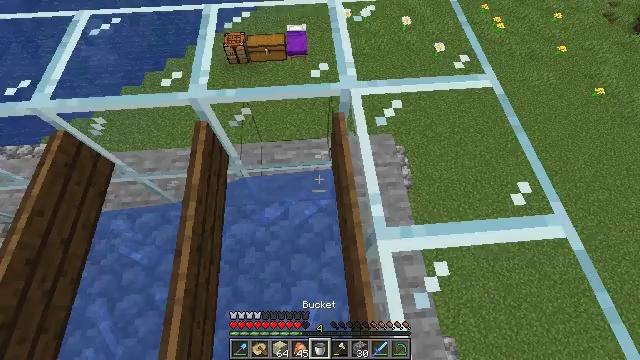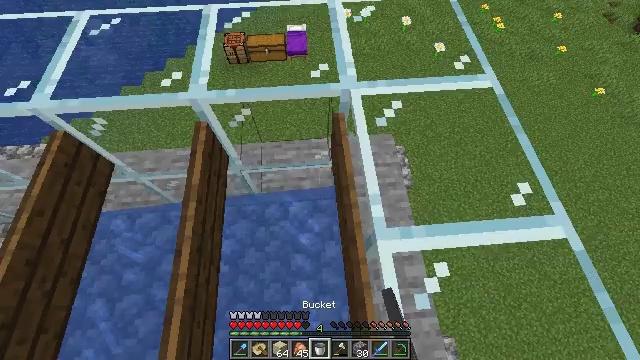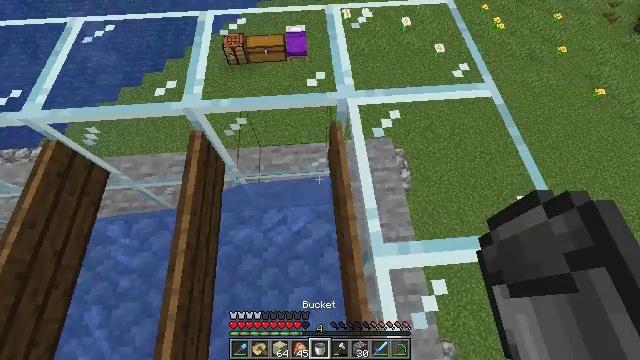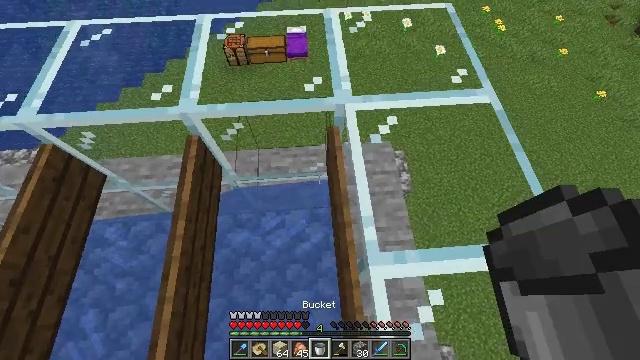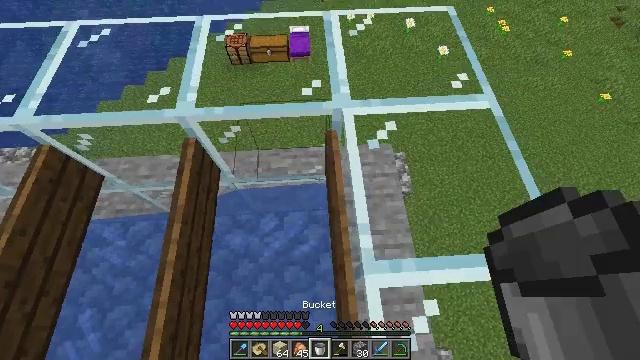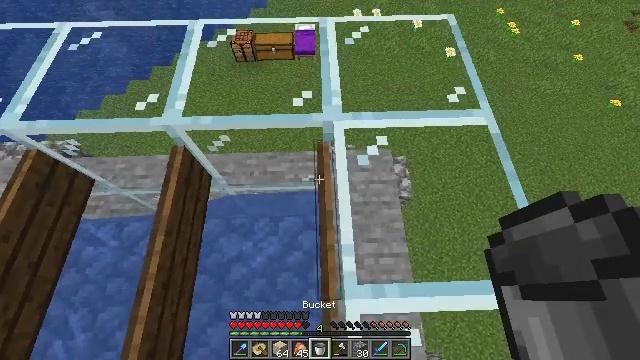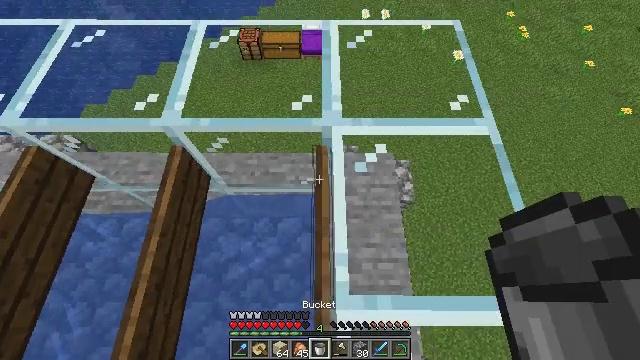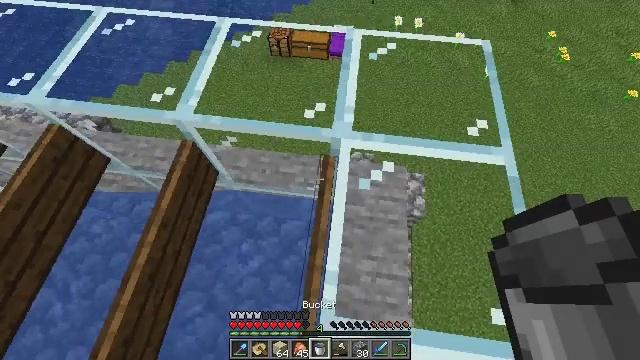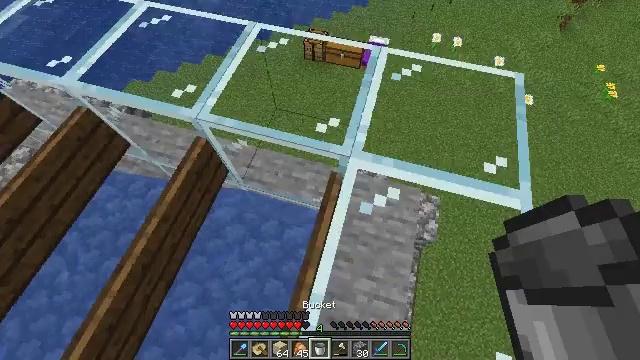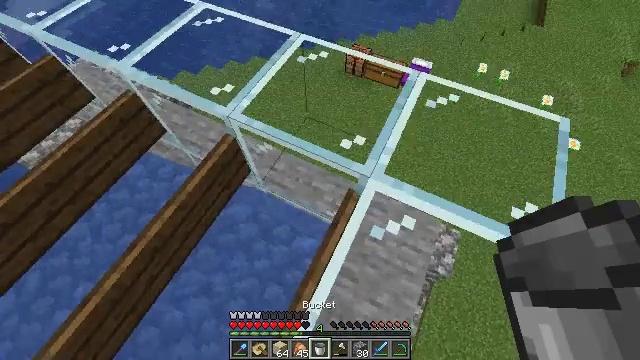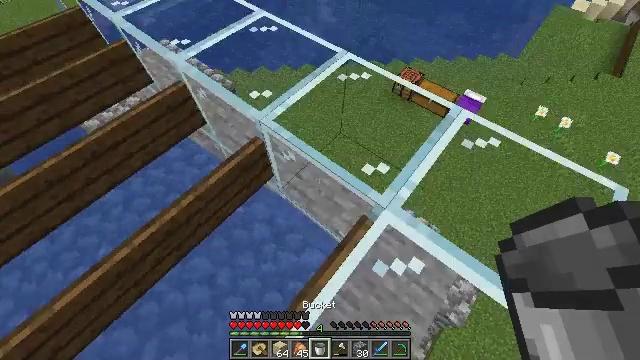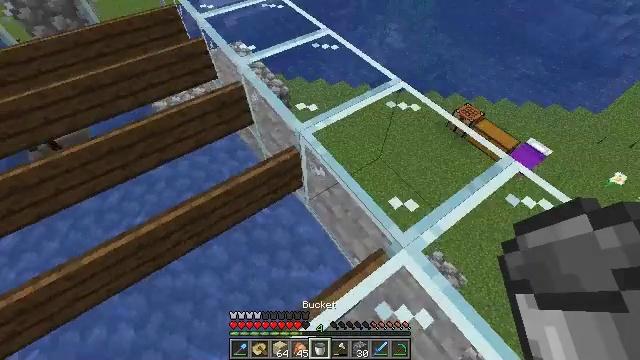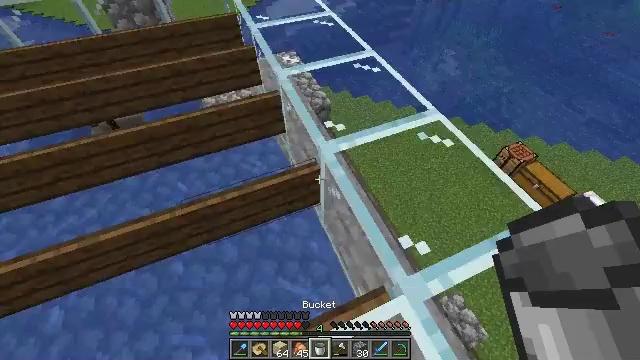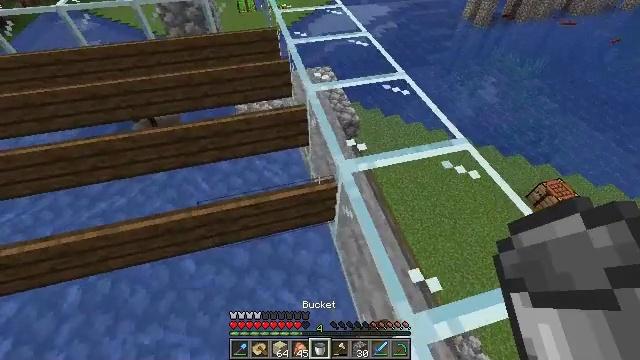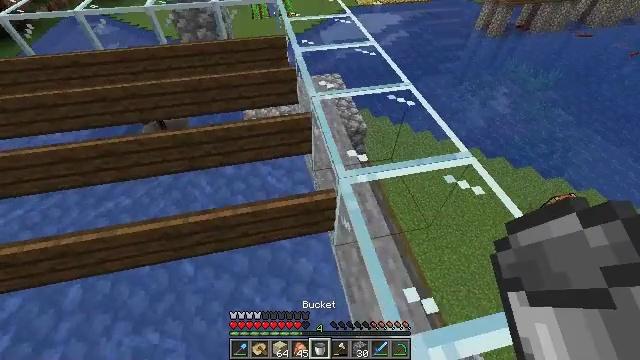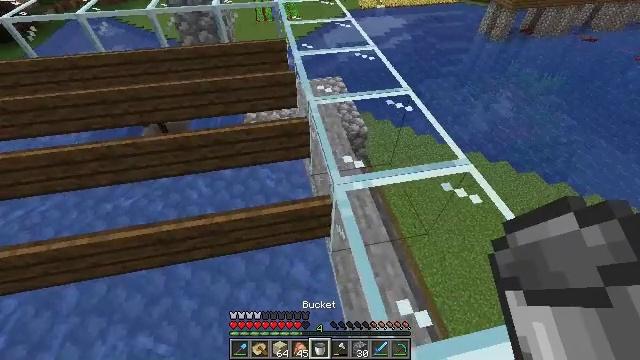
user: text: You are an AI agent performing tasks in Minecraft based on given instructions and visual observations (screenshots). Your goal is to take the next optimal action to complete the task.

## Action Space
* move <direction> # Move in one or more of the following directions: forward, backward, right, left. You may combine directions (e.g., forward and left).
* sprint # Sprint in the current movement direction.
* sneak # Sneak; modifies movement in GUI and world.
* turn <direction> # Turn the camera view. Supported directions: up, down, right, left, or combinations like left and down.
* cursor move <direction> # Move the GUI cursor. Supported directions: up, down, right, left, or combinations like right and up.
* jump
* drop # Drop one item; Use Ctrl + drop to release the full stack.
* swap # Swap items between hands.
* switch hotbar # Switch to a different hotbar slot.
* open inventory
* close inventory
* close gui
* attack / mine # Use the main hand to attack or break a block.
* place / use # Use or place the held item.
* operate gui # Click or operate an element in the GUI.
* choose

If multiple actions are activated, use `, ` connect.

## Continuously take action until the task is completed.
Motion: motion action
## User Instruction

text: Remove the spruce sign from its place.
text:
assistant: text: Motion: move forward, sneak
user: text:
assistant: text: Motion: move forward and move right, sneak
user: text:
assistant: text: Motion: move forward and move right, sneak
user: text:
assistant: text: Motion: move forward and move right, sneak
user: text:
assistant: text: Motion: move forward and move right, sneak, turn left
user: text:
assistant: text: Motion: move forward and move right, sneak, turn left
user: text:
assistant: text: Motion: move forward and move right, sneak, turn left
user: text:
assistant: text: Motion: move forward and move right, sneak, turn left and up
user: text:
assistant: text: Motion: move forward and move right, sneak, turn left and up
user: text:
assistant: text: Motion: move forward and move right, sneak, turn left and up
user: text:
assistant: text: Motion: move forward and move right, sneak, turn left and up
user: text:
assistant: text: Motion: move forward and move right, sneak, turn left and up
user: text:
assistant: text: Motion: move forward and move right, sneak, turn left and up
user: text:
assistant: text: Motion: move forward and move right, sneak, turn left and up
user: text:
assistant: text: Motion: move forward and move right, sneak
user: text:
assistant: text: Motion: move forward and move right, sneak, turn left
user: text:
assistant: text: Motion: move forward and move right, sneak, turn left
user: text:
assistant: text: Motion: move forward and move right, sneak, turn left
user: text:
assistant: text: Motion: move forward and move right, sneak, turn left
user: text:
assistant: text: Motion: move forward and move right, sneak, turn left
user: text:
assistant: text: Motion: move forward and move right, sneak, turn left
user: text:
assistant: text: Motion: move forward and move right, sneak, turn left and up
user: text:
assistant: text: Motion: move forward and move right, sneak, turn left and up
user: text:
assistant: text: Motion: move forward and move right, sneak, turn left
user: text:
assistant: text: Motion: move forward and move right, sneak
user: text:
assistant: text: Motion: move forward and move right, sneak
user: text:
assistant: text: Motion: move forward, sneak
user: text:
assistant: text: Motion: move forward, sneak
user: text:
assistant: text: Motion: move forward, sneak
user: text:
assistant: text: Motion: move forward, sneak